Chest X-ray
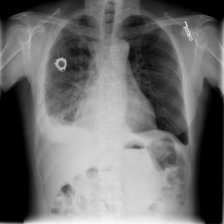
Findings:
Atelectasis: negative
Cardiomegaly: negative
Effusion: positive
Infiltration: positive
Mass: negative
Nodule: negative
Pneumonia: negative
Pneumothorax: negative
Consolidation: negative
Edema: negative
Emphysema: negative
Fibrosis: positive
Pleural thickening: negative
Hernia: negative